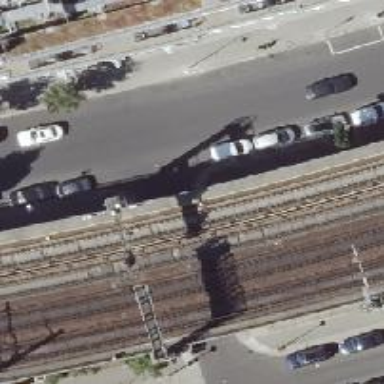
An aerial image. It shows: Viaduct bridge for light rail system with electrified rails. The railway is equipped with ballastless tracks.